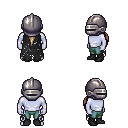
a pixel art fantasy rpg character, male body template, dark elf, purple skin, black tattered cape, teal pants, white blonde ponytail hairstyle, metal helm, black shoes, four views (front, back, left, right), 2x2 character sprite sheet, small pixel art, hard edges, no anti-aliasing